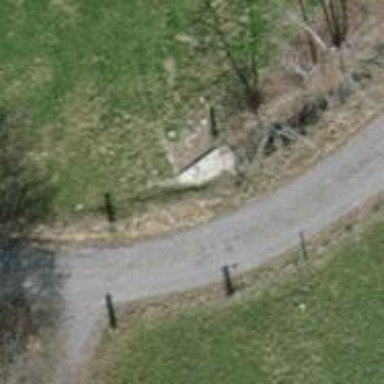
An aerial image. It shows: Culvert tunnel.